Question: I have the following footer:
'''
<footer class="footer">
<div class="container text-center">
<a href="#">
<i class="fa fa-facebook"></i>
</a>
<a href="#">
<i class="fa fa-twitter"></i>
</a>
<a href="#">
<i class="fa fa-linkedin"></i>
</a>
</div>
<!--End container-->
</footer>
<!--End footer -->
'''
I include the following on top:
'''
<!-- Bootstrap Core CSS -->
<link href="css/bootstrap.min.css" rel="stylesheet">
<!-- Custom CSS -->
<link href="css/scrolling-nav.css" rel="stylesheet">
<!-- Font awesome CSS -->
<link href="css/font-awesome.min.css" rel="stylesheet">
<!-- Bootstrap social CSS -->
<link href="css/bootstrap-social.css" rel="stylesheet">
'''
However, when I open the HTML, all I see is this:

How do I get the footer to show the correct buttons?
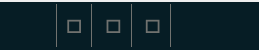
Answer: Apparently, your fontawesome's fontface path is wrong, you should put the fonts folder in the same path of your fontawesome.css, which is the default setting.
For more details, please refer to <URL>